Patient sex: F
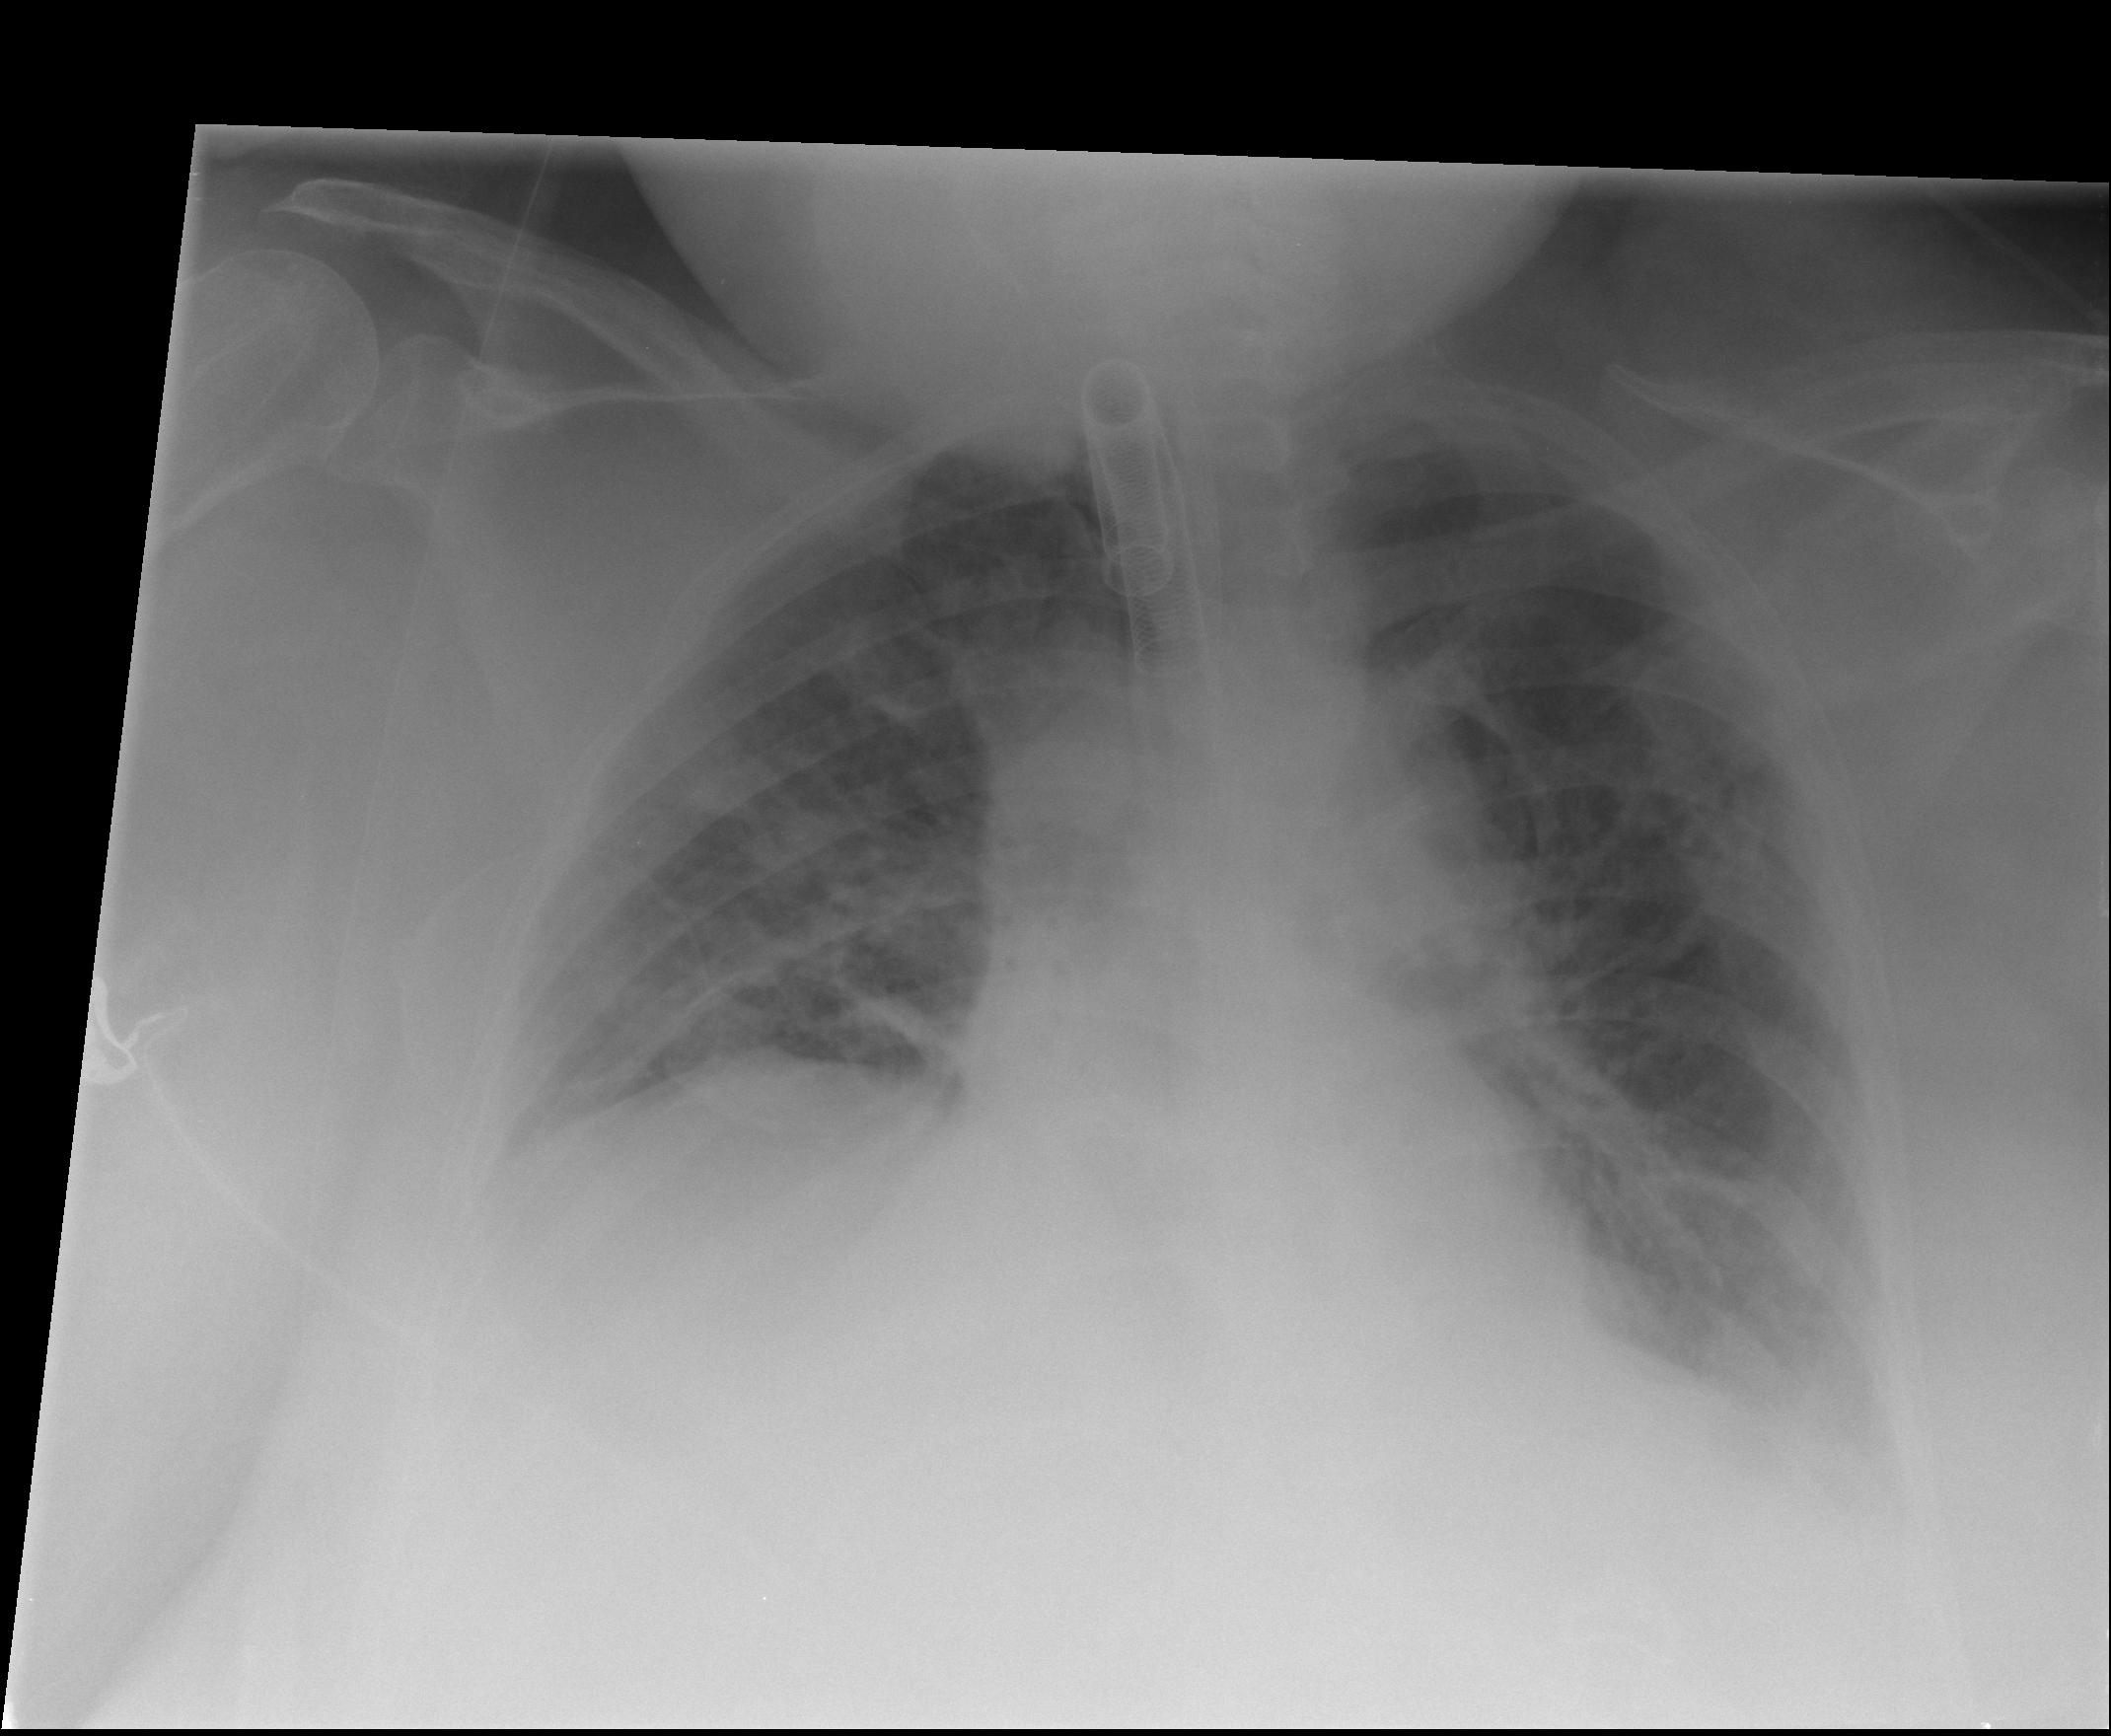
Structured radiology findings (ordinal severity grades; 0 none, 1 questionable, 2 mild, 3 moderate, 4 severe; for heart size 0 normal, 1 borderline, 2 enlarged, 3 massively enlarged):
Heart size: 2
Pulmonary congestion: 3
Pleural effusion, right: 2
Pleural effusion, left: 2
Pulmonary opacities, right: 2
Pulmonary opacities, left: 2
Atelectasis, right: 2
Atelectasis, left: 2